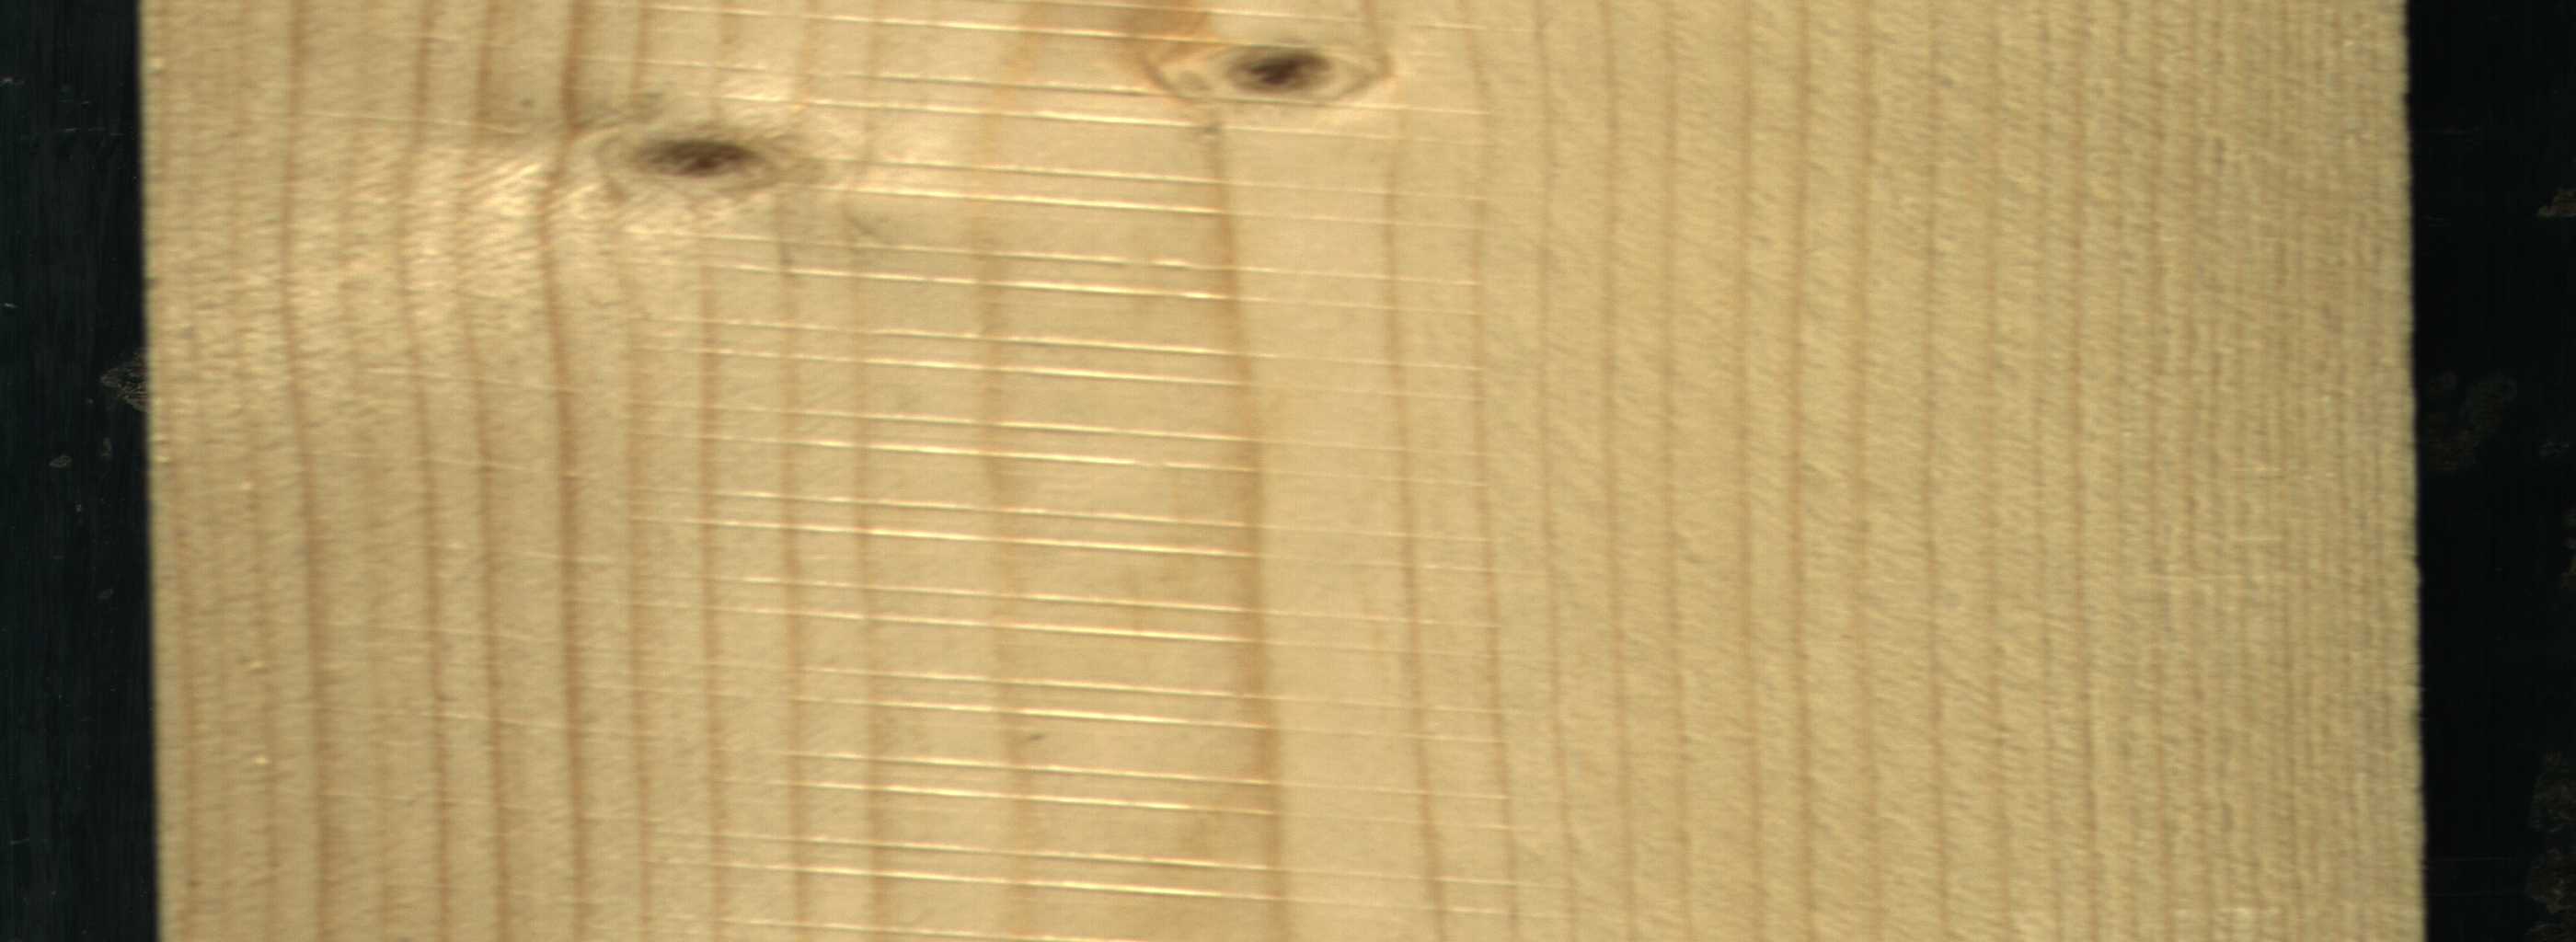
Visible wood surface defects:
Live_Knot
Live_Knot